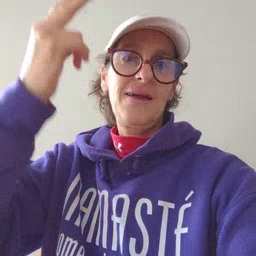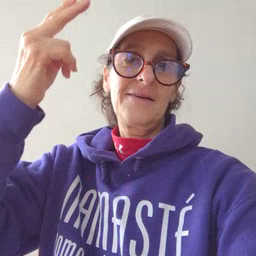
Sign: high